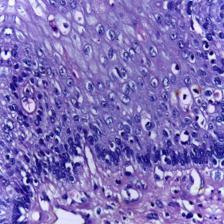
Diagnosis: Normal